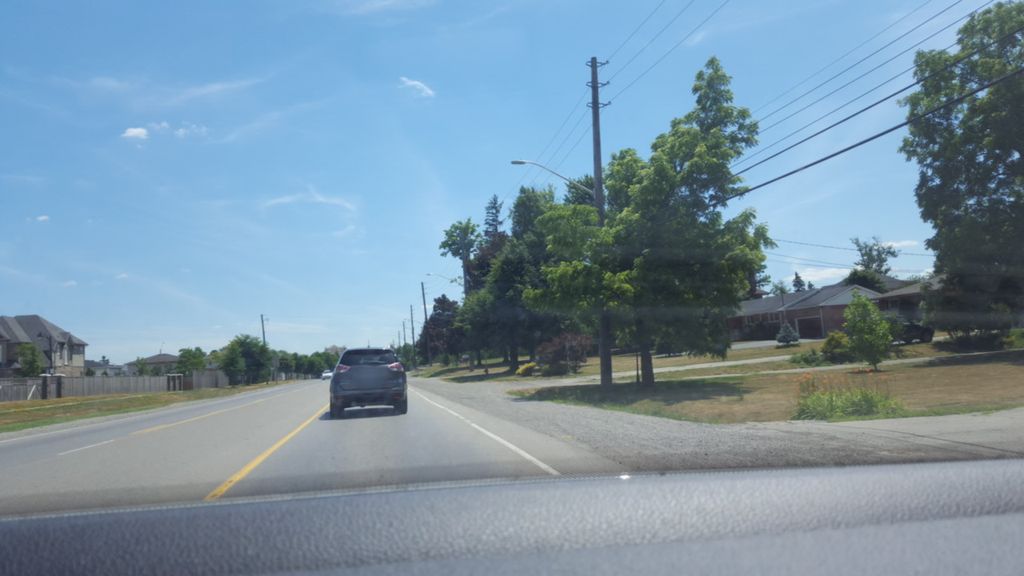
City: hamilton